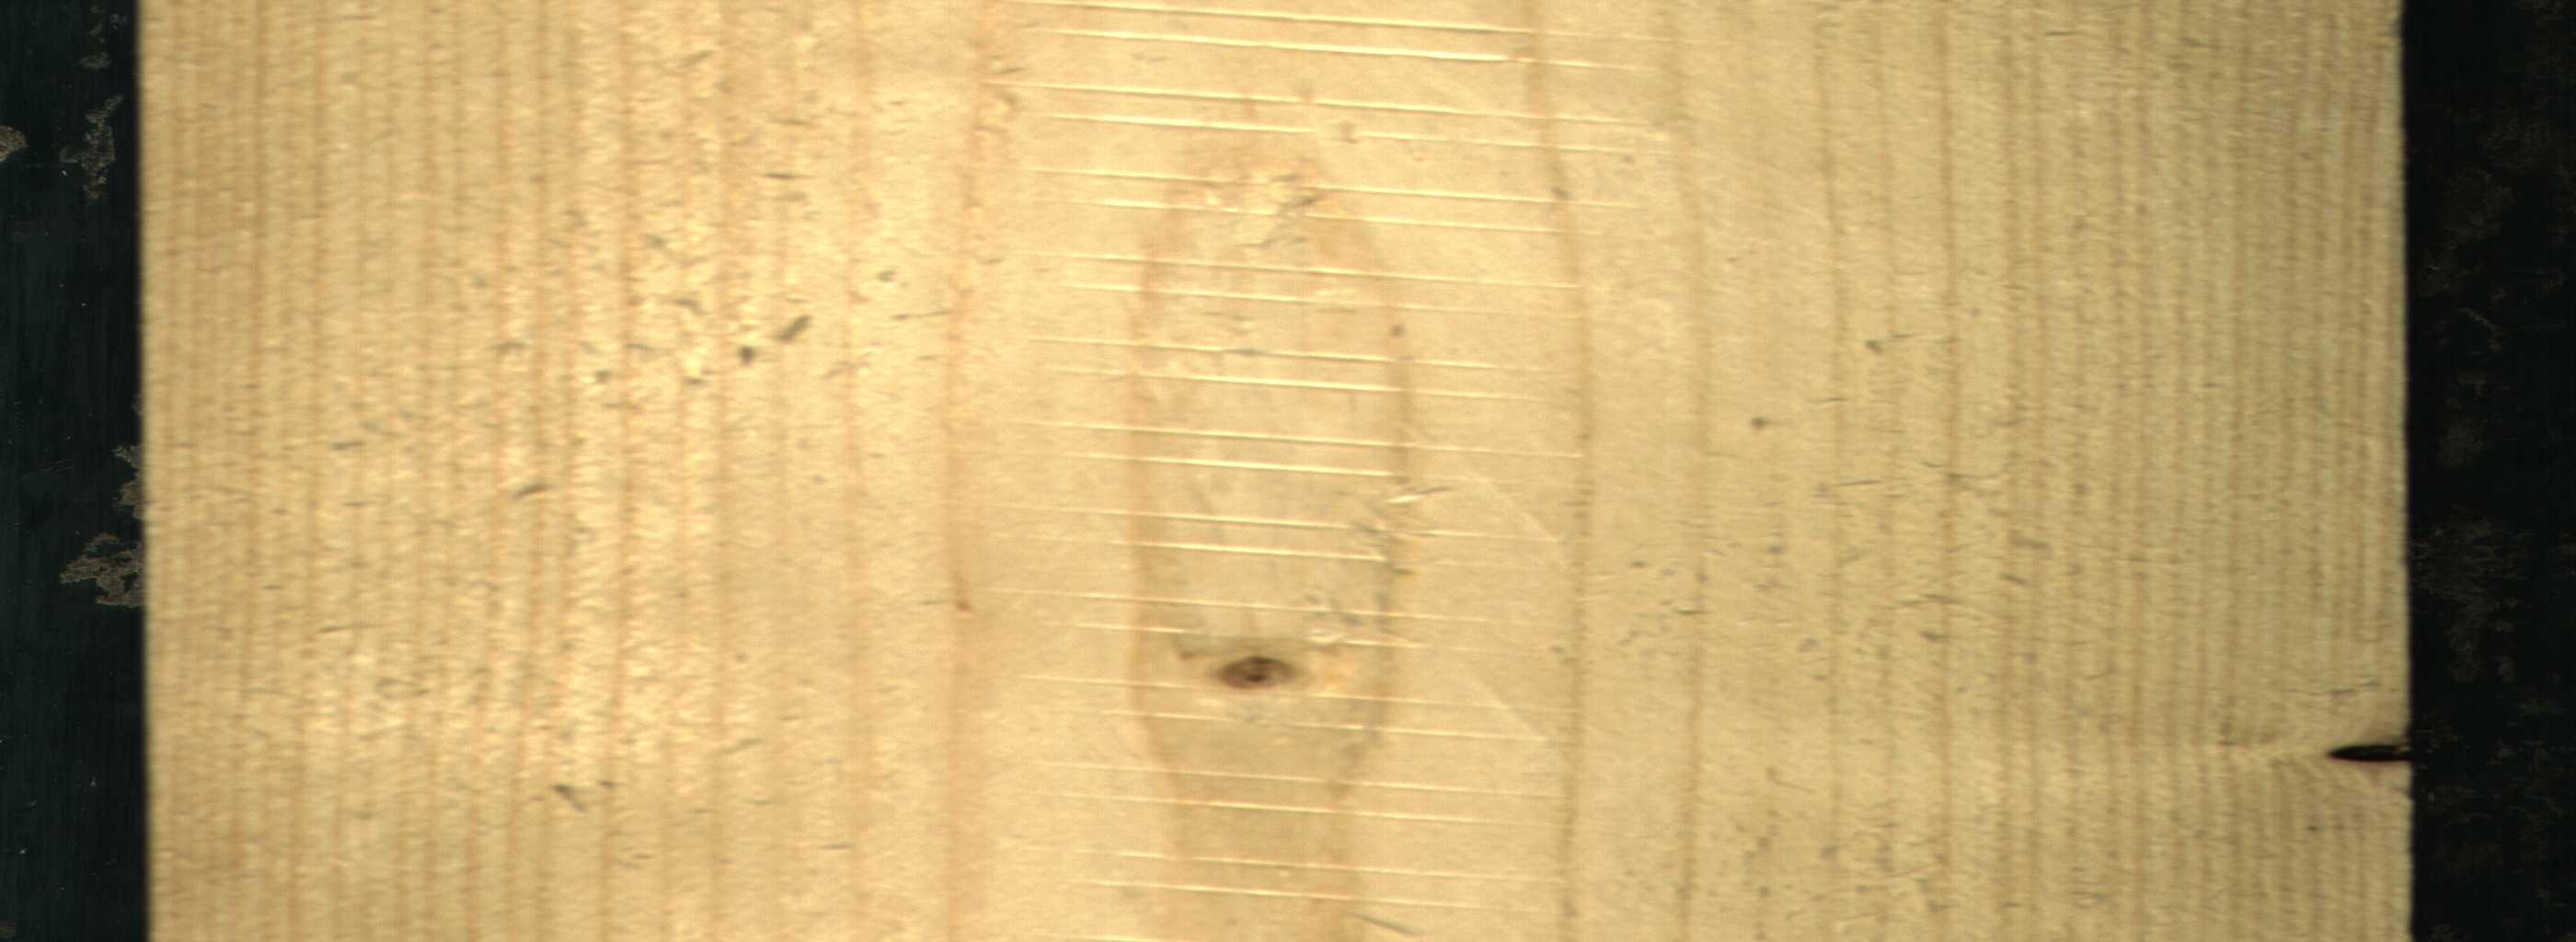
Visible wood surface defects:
Knot_missing
Live_Knot